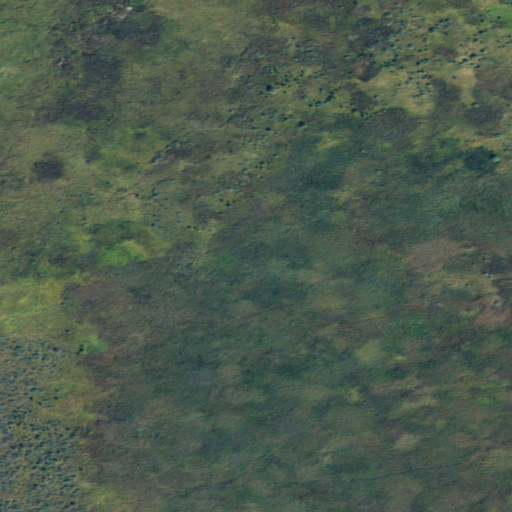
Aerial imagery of valley in Montana named Hoffman Draw containing only herbaceous wetlands